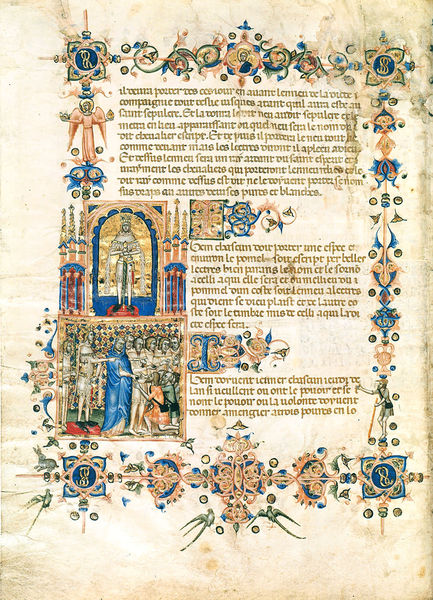
Titel: Die Statuten vom Orden des Heiligen Geistes des Ludwig von Tarent. Paris, Bibliothèque Nationale de France, MS. FR. 4274
Künstler: Christoforo Orimina
Institution: Paris, Bibliothèque Nationale
Schlagwörter: blau, mann, blumen, bunt, blüten, rot, ornament, bibel, rahmen, gold, mantel, pflanzen, ranken, schrift, grafik, buch, initialen, text, buchstaben, ritter, buchseite, mittelalter, christentum, lettern, lateinisch, buchmalerei, paläographie, text lateinisch